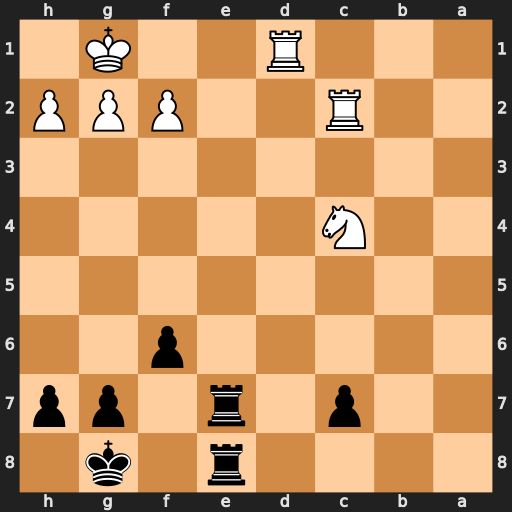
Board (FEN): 4r1k1/2p1r1pp/5p2/8/2N5/8/2R2PPP/3R2K1
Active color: b
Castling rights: -
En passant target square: -
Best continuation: Re1+ Rxe1 Rxe1#